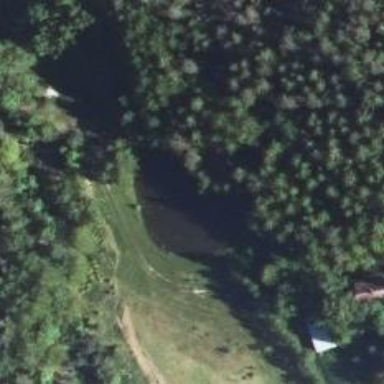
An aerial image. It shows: Pond surrounded by natural water.